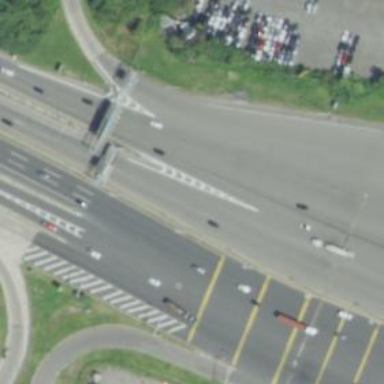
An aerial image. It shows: Motorway junction.